Question: I have one calender extender in div which i am showing on popup.
When i click the image, for calender extender, it is not viewing properly.
Its viewing as below:

I used z-index for this purpose, but it also not worked.
I tried this:
Inside script:
'''
function calendarShown(sender, args) {
sender._popupBehavior._element.style.zIndex = 1000;
}
'''
In div:
'''
<asp:TextBox ID="txtHeaderEditFollowDate" runat="server"></asp:TextBox>
<asp:ImageButton ID="ImageButton3" ImageUrl="../images/calendar.gif" runat="server" />
<ajaxtoolkit:calendarextender id="CalendarExtender4" runat="server" cssclass="cal_Theme1"
OnClientShown="calendarShown" popupbuttonid="ImageButton3" targetcontrolid="txtHeaderEditFollowDate" animated="False">
</ajaxtoolkit:calendarextender>
'''
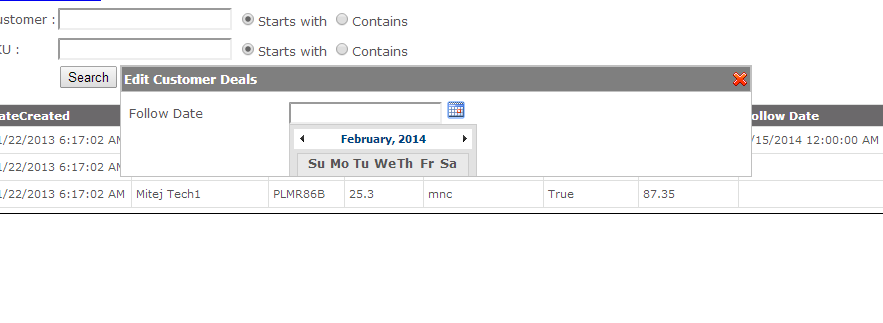
Answer: Remove
'''
calender= positon:absolute
'''